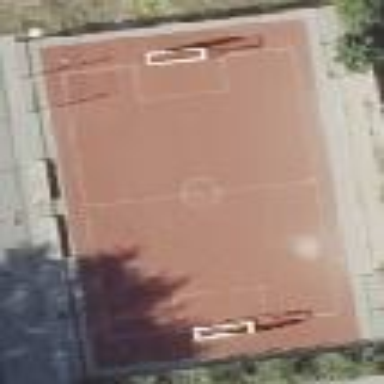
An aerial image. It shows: Pitch designed for basketball and soccer activities.